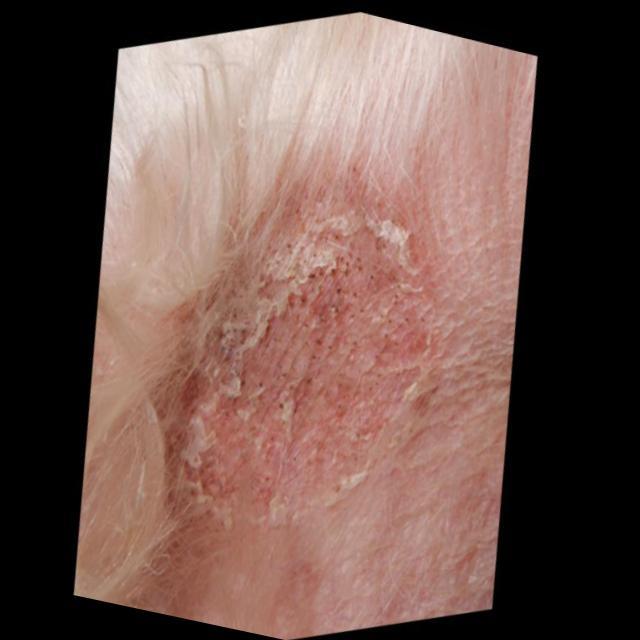
Canine ringworm (Dermatophytosis) — fungal infection caused by Microsporum or Trichophyton. Presents with circular alopecia, scaling, crusting, and broken hairs.